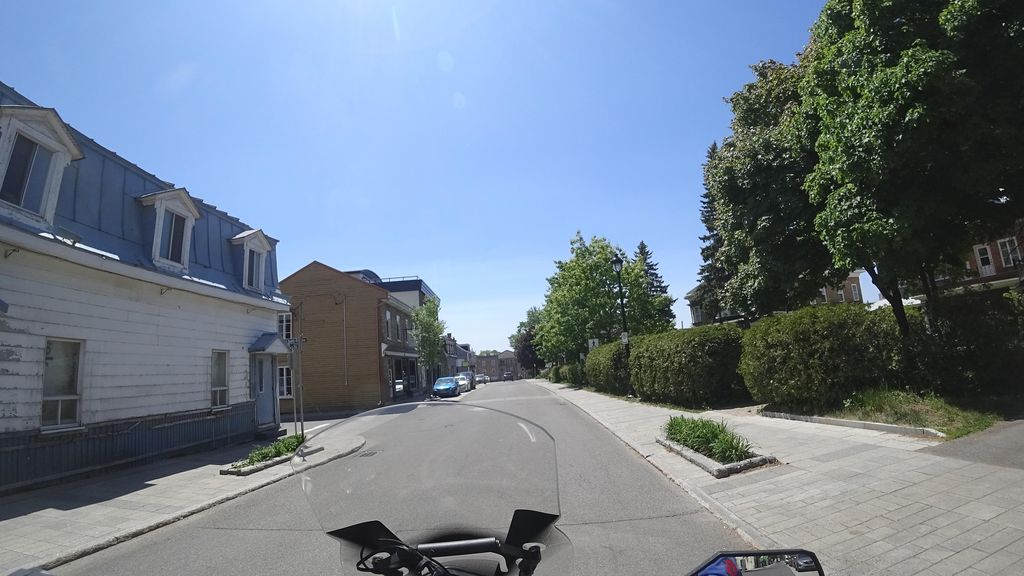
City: quebec_city